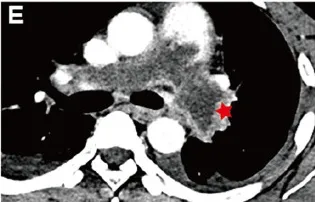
Pulmonary Computed Tomography Angiography|. February 20-3 - Delayed-phase imaging reveals unevenly enhanced, irregular PAS lesions (red start).
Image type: radiology (ct)